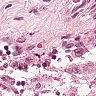
Metastatic tissue present: no